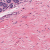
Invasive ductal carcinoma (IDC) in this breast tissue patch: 0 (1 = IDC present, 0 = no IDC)